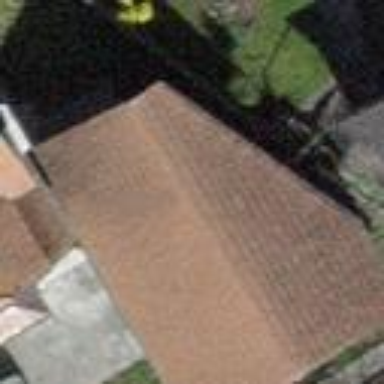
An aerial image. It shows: Building with tiled roof.